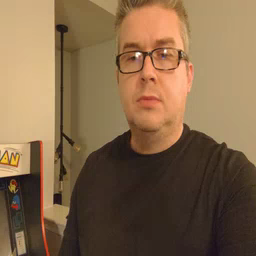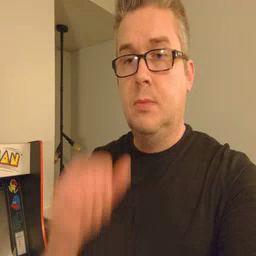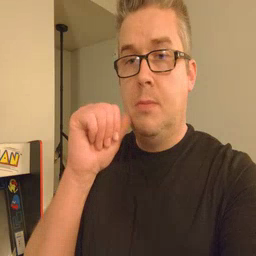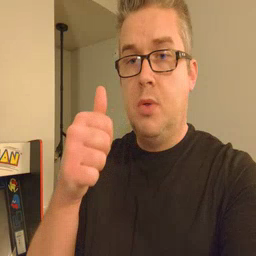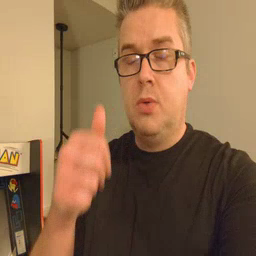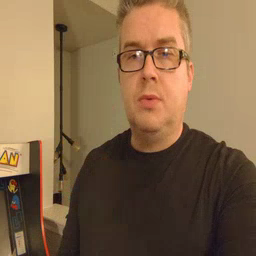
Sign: tomorrow